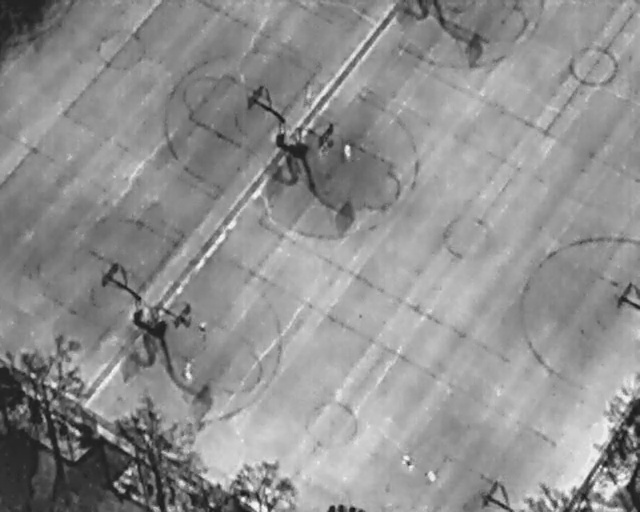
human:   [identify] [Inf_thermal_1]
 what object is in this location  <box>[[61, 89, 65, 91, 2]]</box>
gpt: <ref>1 medium person at the bottom</ref>

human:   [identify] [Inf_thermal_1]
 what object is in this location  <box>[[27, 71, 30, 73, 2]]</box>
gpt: <ref>1 medium person at the bottom left</ref>